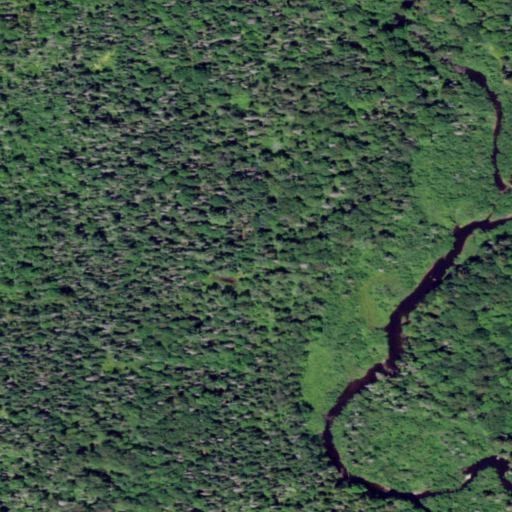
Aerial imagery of plain(s) in New York named Mexico Clearing containing woody wetlands and evergreen forest